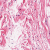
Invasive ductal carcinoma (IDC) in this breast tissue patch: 0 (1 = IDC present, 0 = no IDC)